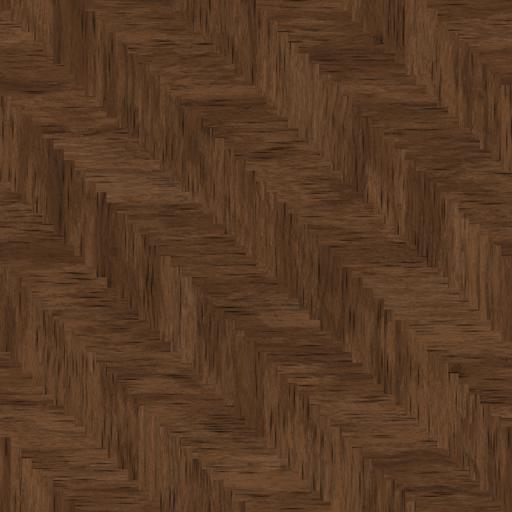
Tags: brown dark floor flooring herringbone parquet wood wooden